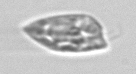
Label: Prorocentrum_dentatum